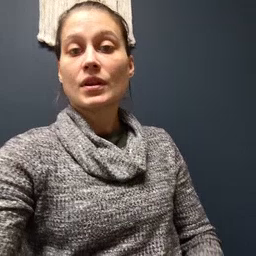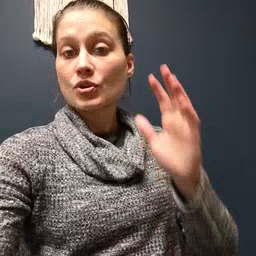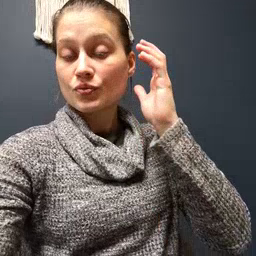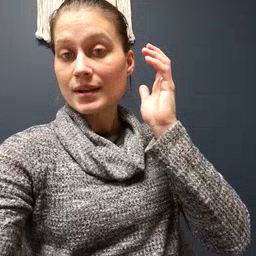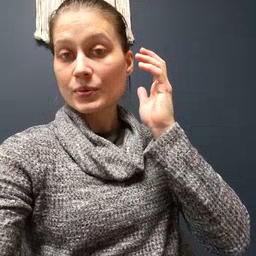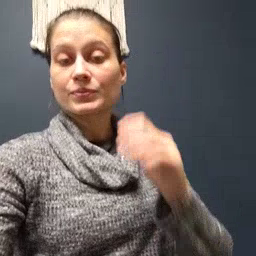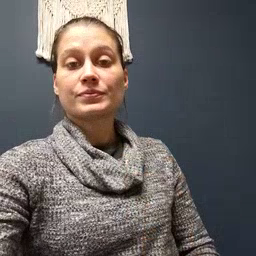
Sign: radio